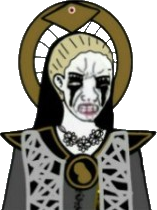
Label: 5_Trad_Wife